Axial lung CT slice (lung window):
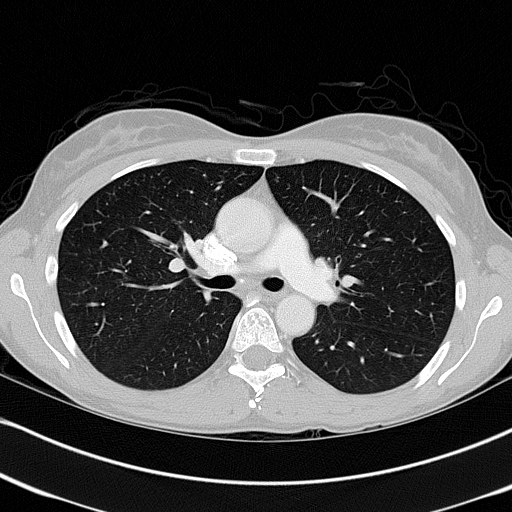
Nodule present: no